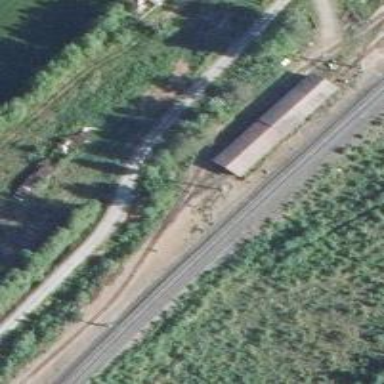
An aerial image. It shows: Preserved railway yard.